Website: bh-photo
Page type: customer-info-address
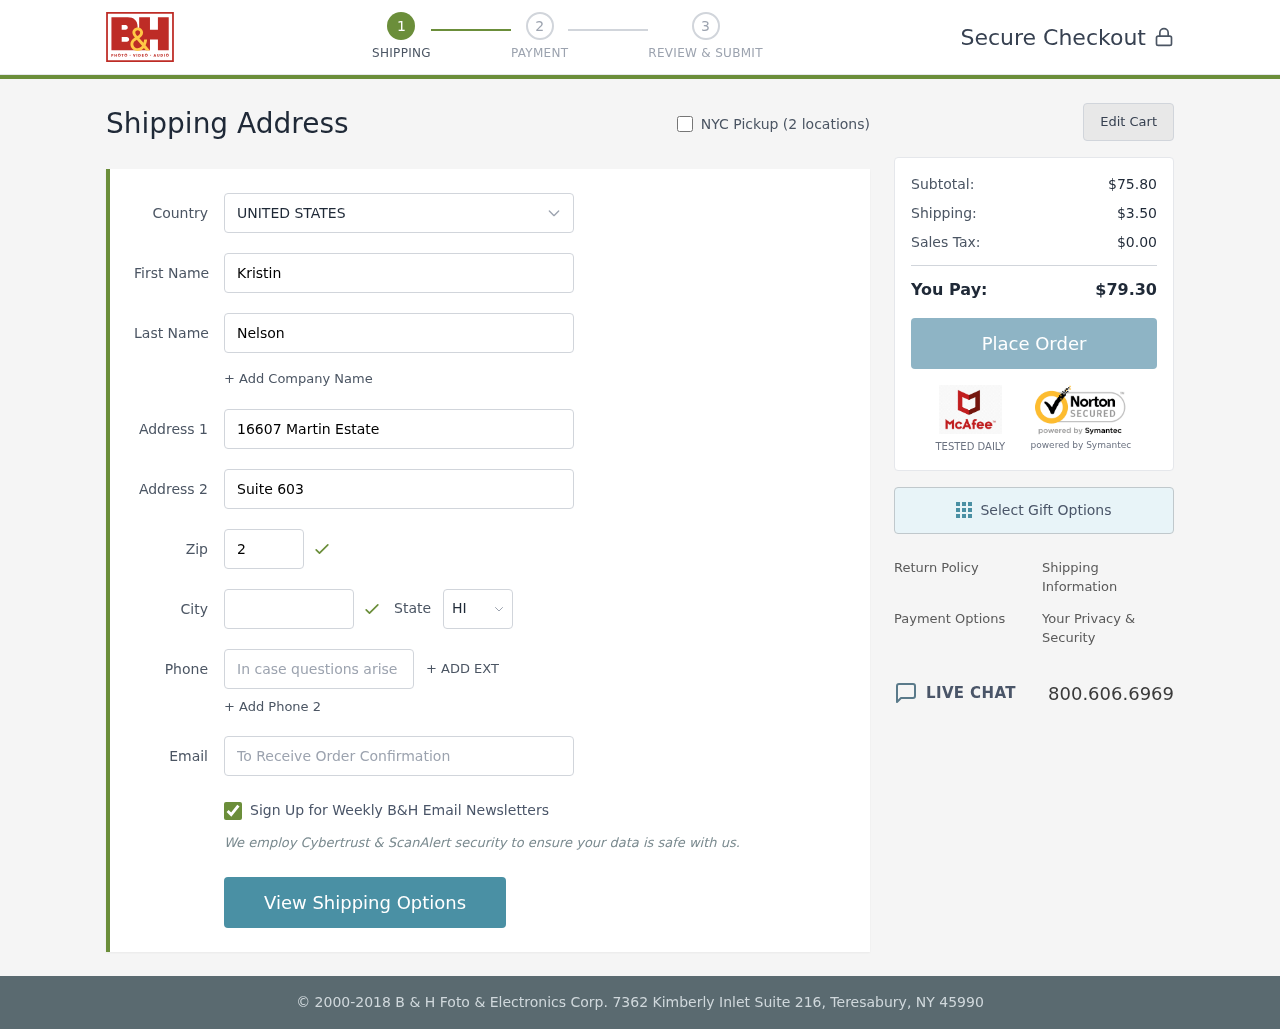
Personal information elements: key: PII_CITY
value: East Katherine
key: PII_COUNTRY
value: United States
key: PII_EMAIL
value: kristinnelson@hotmail.com
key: PII_FIRSTNAME
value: Kristin
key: PII_LASTNAME
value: Nelson
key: PII_PHONE
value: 2589273622
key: PII_POSTCODE
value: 26740
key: PII_STATE_ABBR
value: HI
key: PII_STREET
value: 16607 Martin Estate
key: PII_STREET2
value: Suite 603
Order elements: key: ORDER_SUBTOTAL
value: $75.80
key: ORDER_SHIPPING_COST
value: $3.50
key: ORDER_TAX
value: $0.00
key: ORDER_TOTAL
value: $79.30